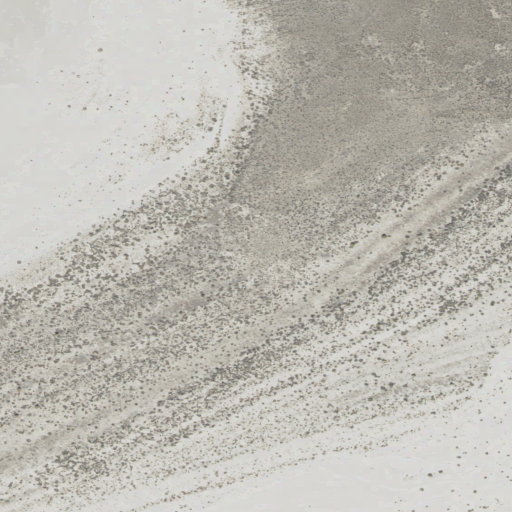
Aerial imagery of island in Utah named Dolphin Island containing barren land and shrub